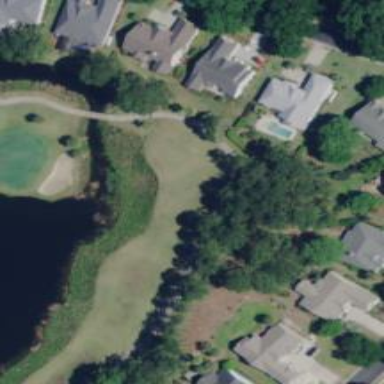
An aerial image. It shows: Path designated for golf carts.